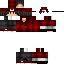
A male human skin with dark skin, wearing brown helmet dressed in a red hoodie and red pants, featuring a closed mouth.